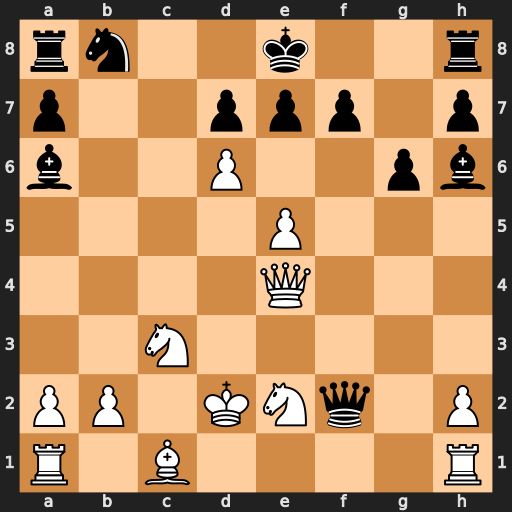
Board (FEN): rn2k2r/p2ppp1p/b2P2pb/4P3/4Q3/2N5/PP1KNq1P/R1B4R
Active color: w
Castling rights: kq
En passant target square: -
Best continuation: Kd1 Nc6 Bxh6